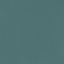
Land use / land cover class: SeaLake